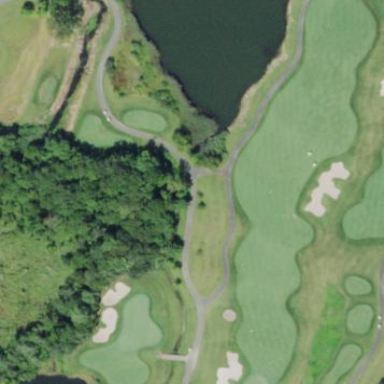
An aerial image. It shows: Area of rough grass used for golf.